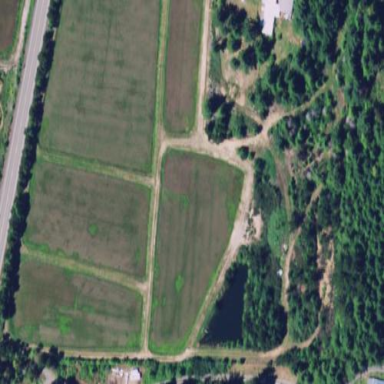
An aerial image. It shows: Farmland where cranberries are grown.